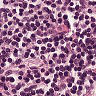
Metastatic tissue present: no